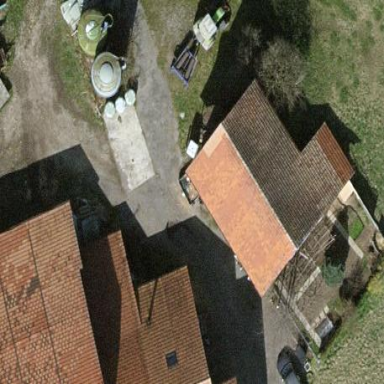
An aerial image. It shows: Cowshed building.